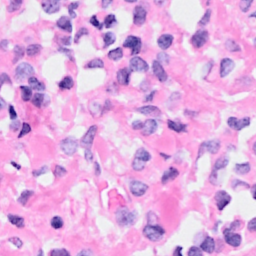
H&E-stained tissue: Breast